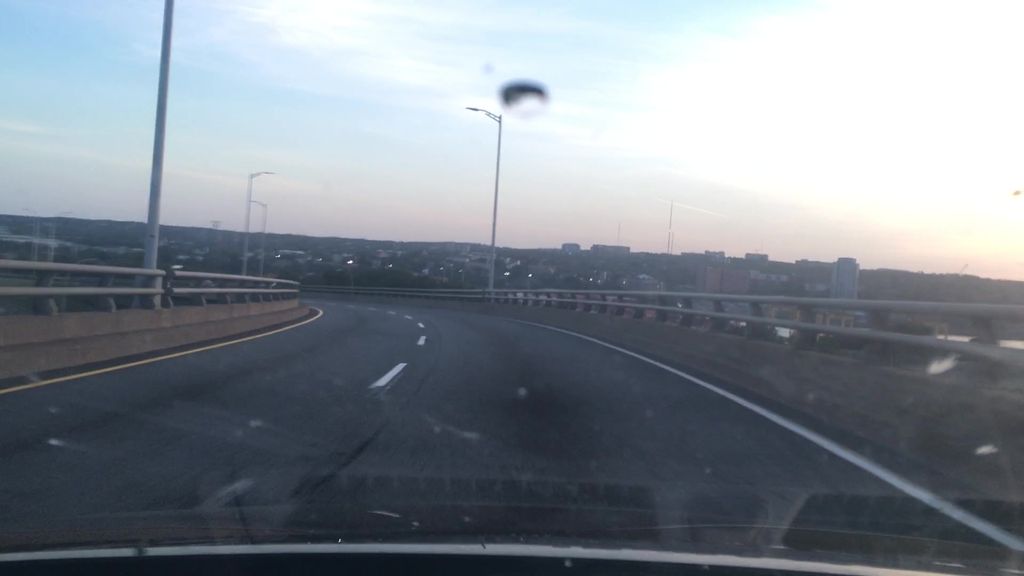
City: halifax